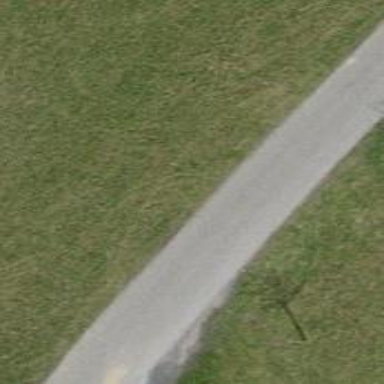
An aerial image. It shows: Residential road with asphalt surface.